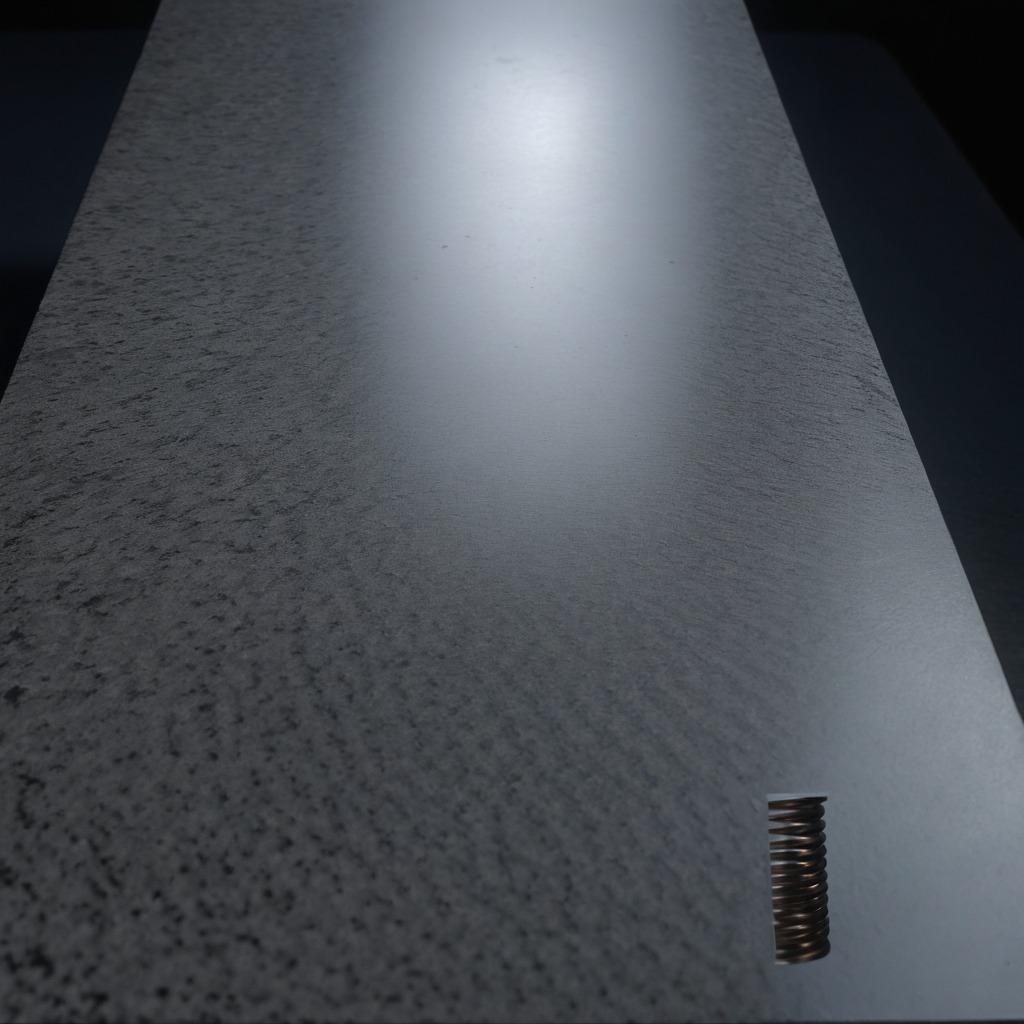
A coiled metal spring is lying on a clean granite table inside a workshop at night.